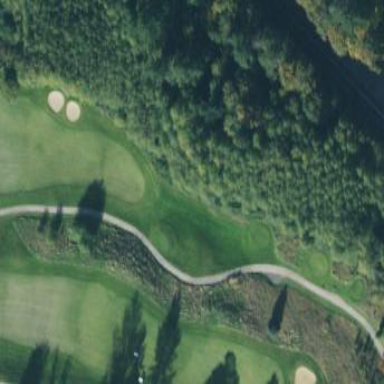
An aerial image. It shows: Rough grassy area used for golf.